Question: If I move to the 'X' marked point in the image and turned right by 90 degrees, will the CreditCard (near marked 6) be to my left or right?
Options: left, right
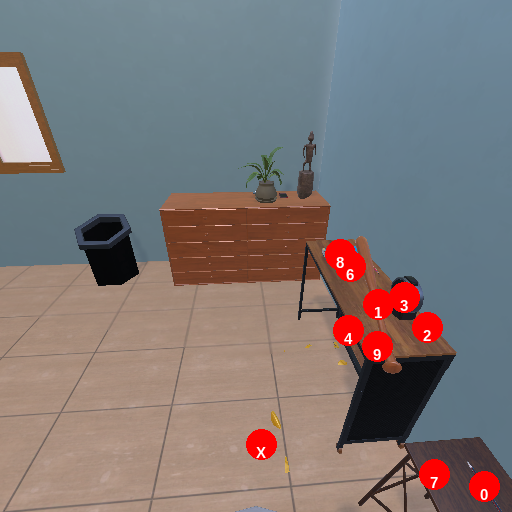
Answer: left